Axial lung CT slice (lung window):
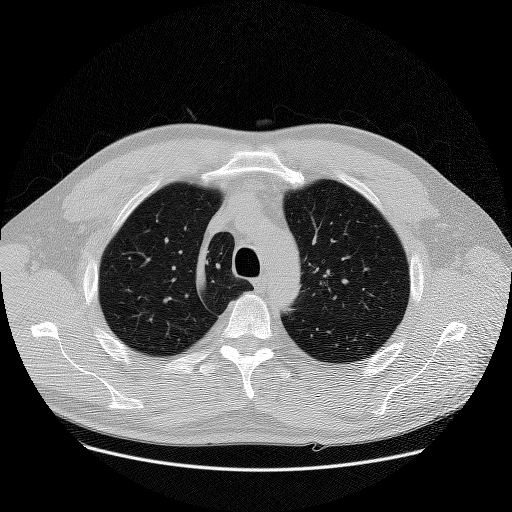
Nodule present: no